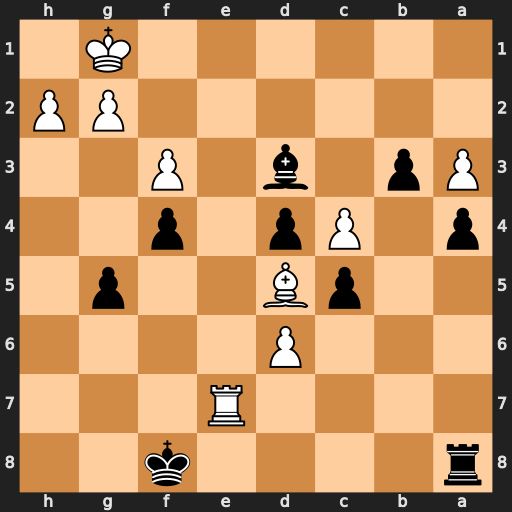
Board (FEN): r4k2/4R3/3P4/2pB2p1/p1Pp1p2/Pp1b1P2/6PP/6K1
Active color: b
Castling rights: -
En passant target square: -
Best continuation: Ra6 Rf7+ Ke8 d7+ Kd8 Rf8+ Kxd7